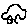
Label: car